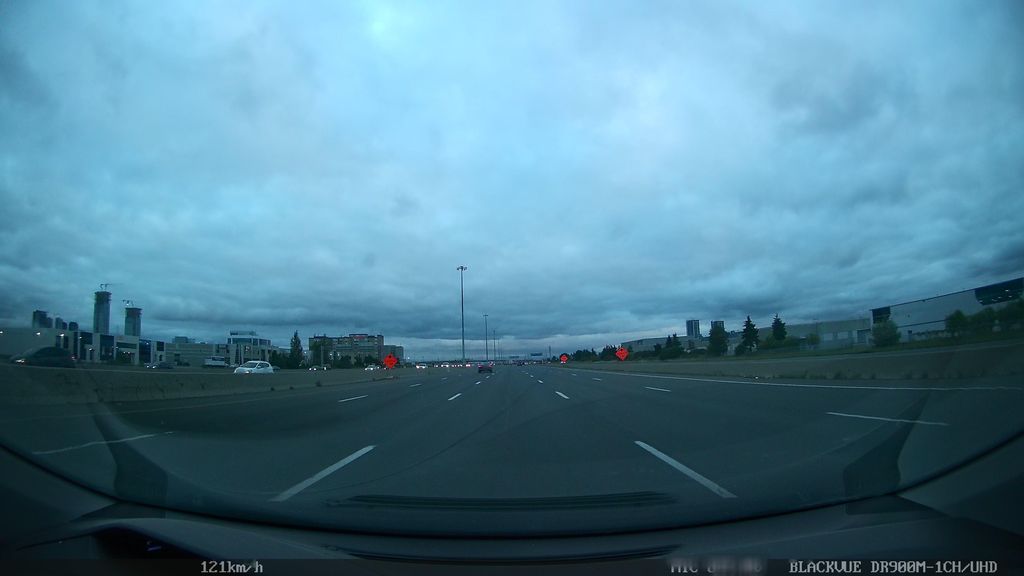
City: toronto